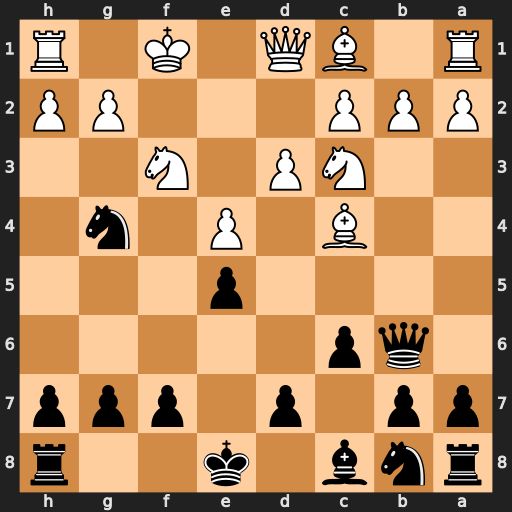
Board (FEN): rnb1k2r/pp1p1ppp/1qp5/4p3/2B1P1n1/2NP1N2/PPP3PP/R1BQ1K1R
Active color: b
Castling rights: kq
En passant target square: -
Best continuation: Qf2#